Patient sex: M
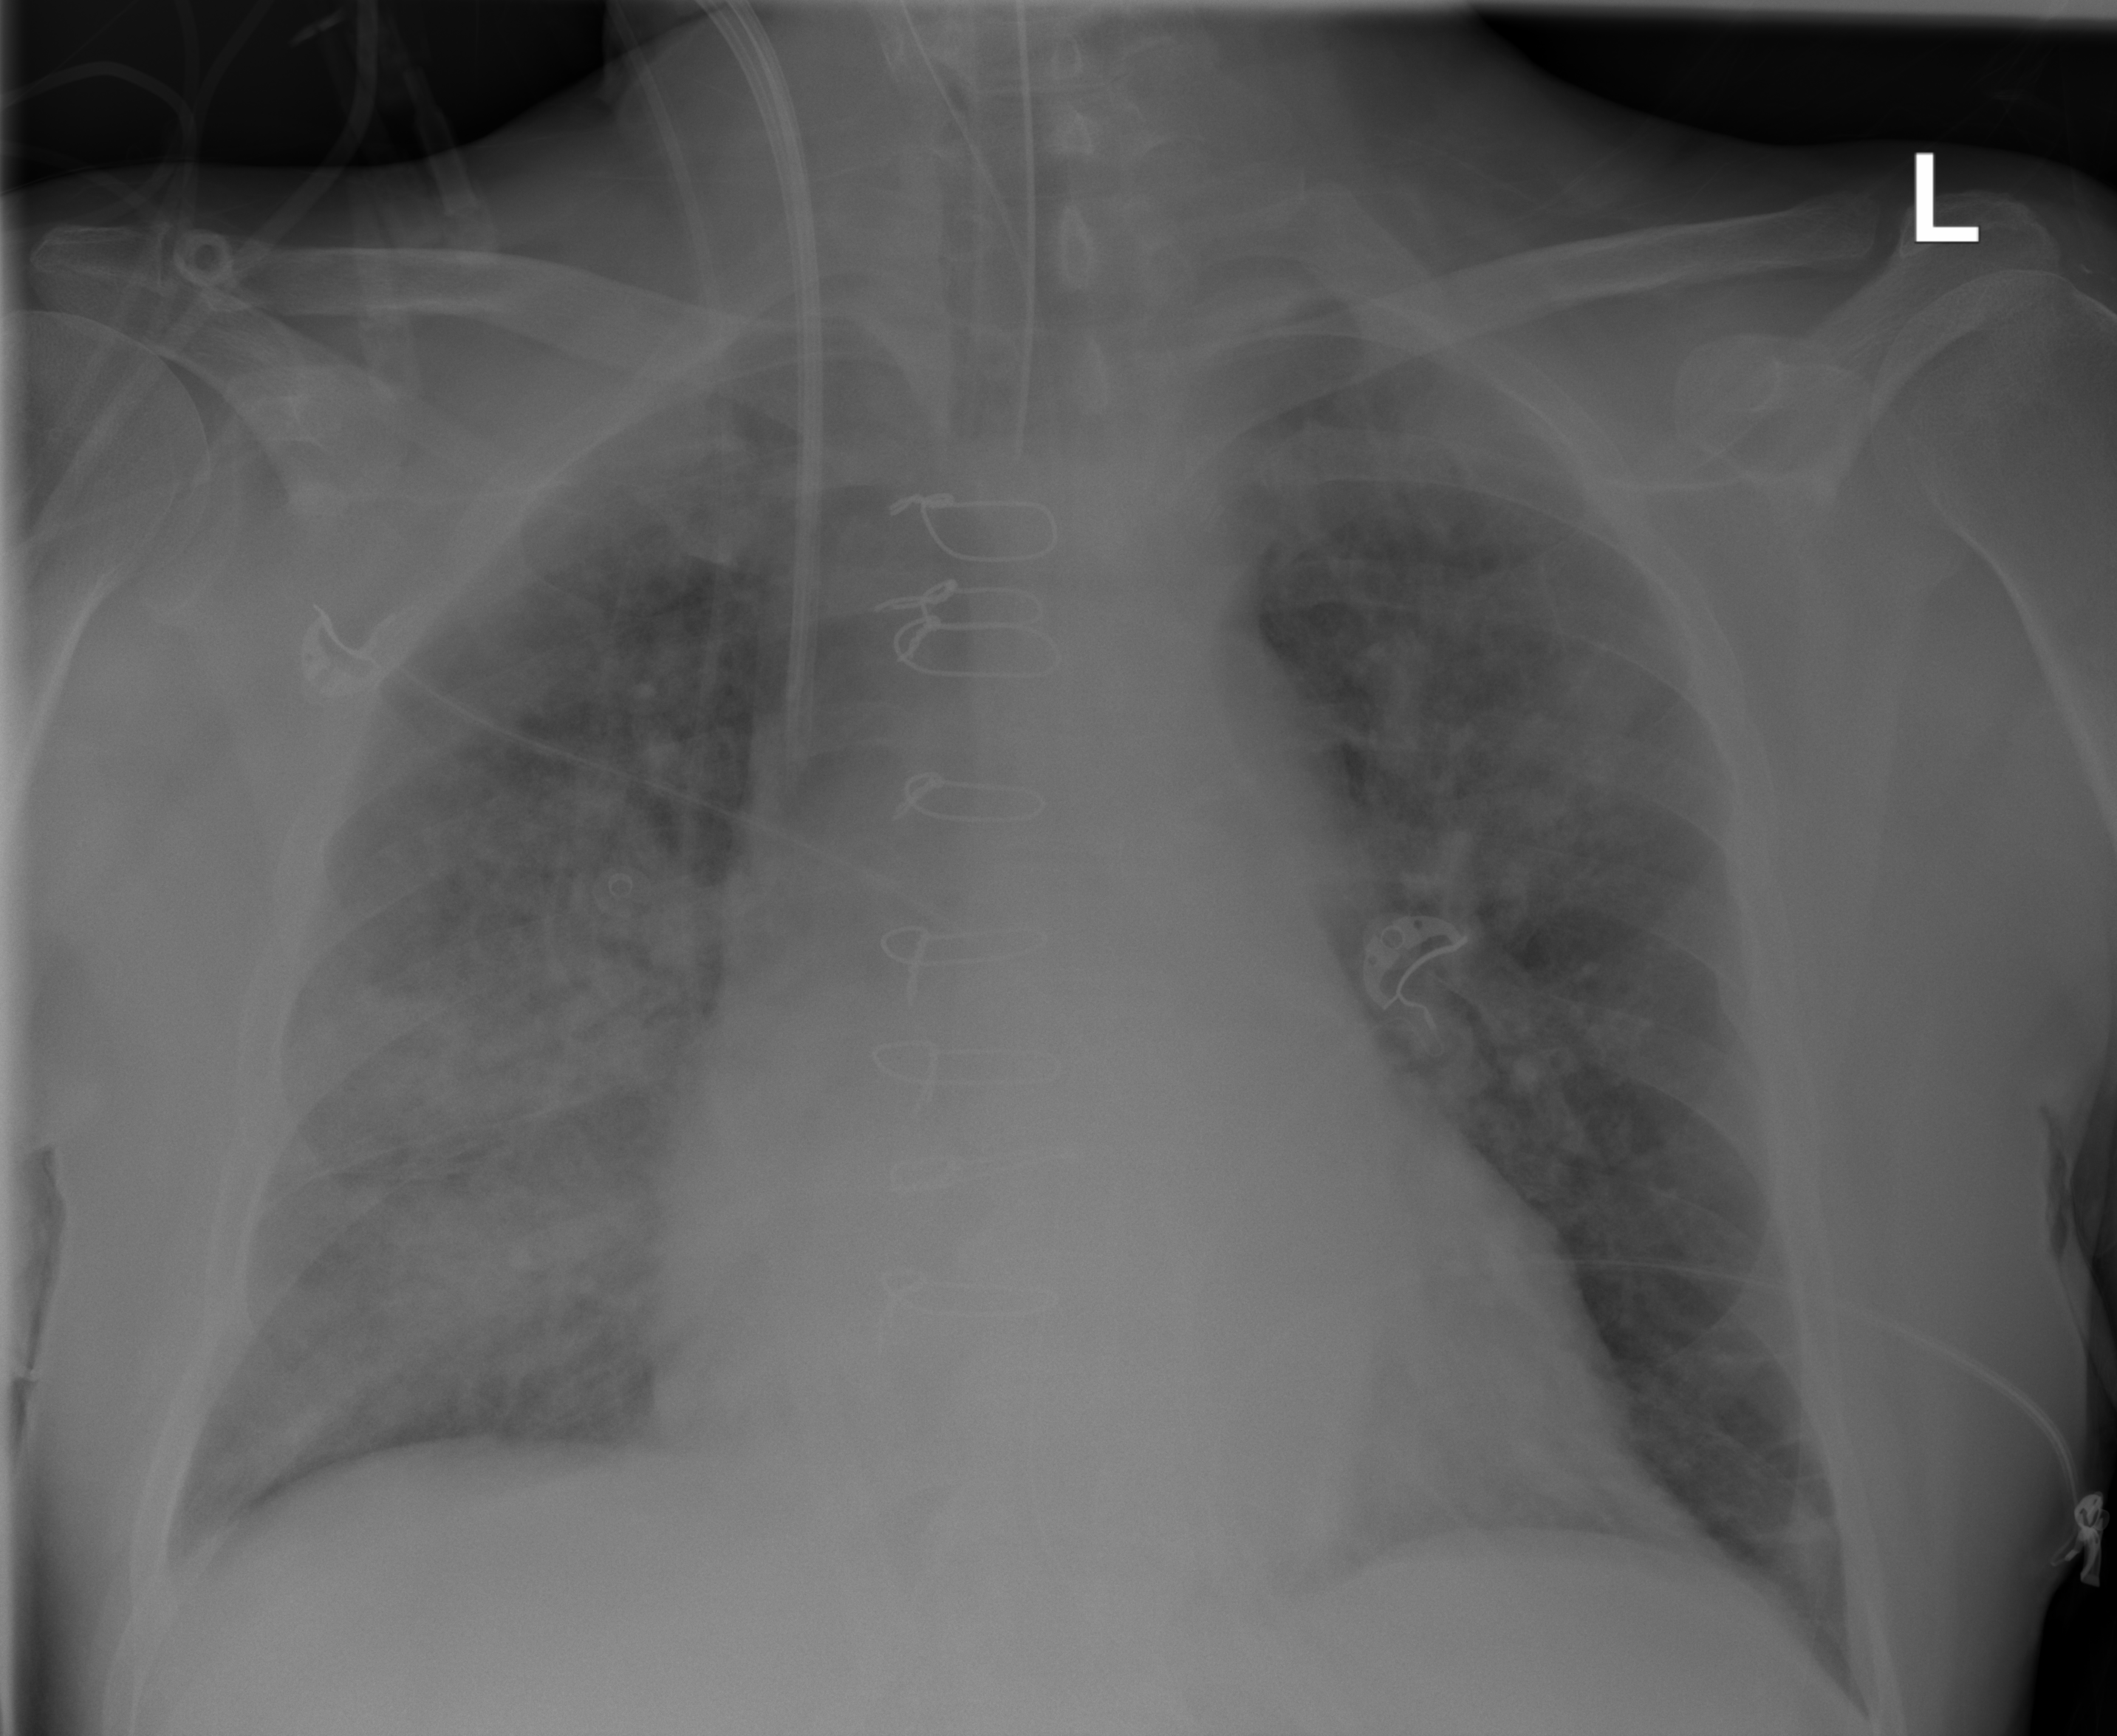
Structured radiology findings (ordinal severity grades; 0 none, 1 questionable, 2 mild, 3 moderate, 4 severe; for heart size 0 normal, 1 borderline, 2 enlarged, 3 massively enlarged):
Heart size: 1
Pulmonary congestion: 1
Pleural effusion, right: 0
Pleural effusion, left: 0
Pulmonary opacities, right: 3
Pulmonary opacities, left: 2
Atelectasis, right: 2
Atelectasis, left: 0